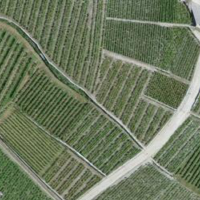
EUNIS habitat code: 40
Species observed at this site:
Corvus corone
Linaria cannabina
Hirundo rustica
Phoenicurus ochruros
Fringilla coelebs
Passer domesticus
Turdus viscivorus
Columba palumbus
Corvus corax
Sylvia atricapilla
Turdus merula